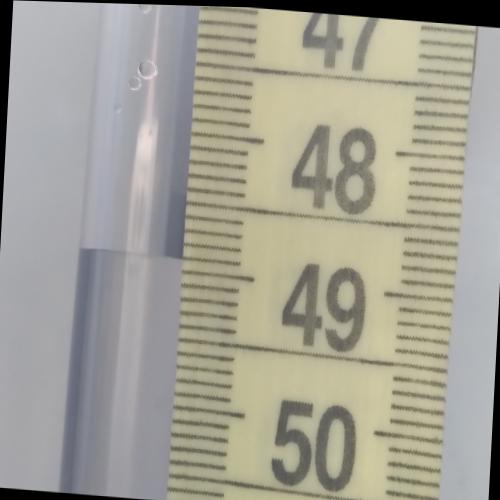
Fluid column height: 48.9 cm